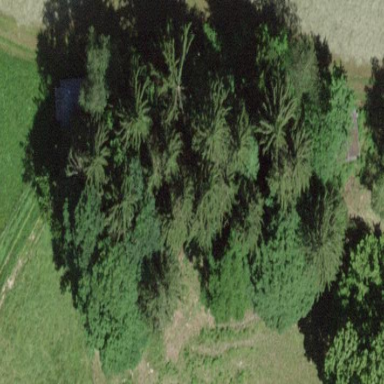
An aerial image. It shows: Forest area.